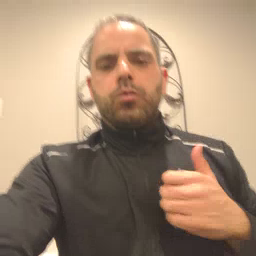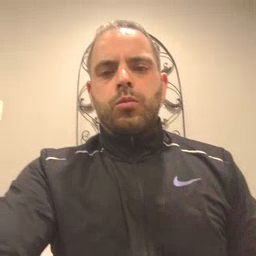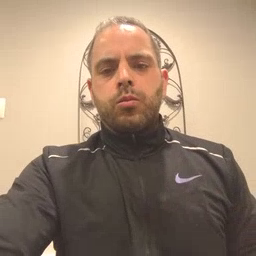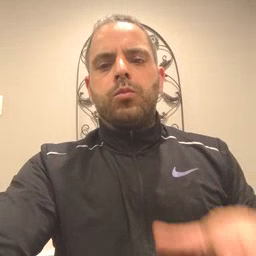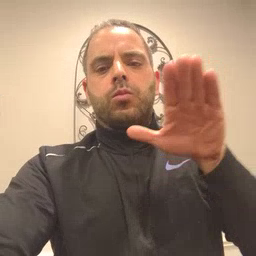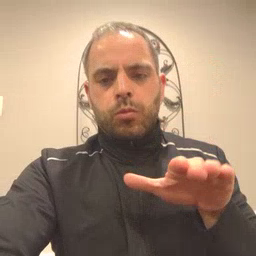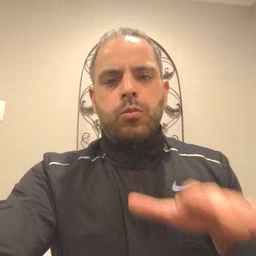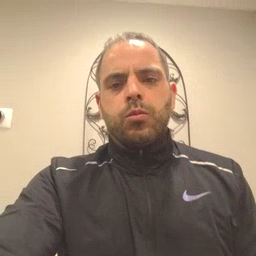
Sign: on